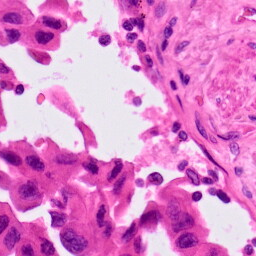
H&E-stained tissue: Lung